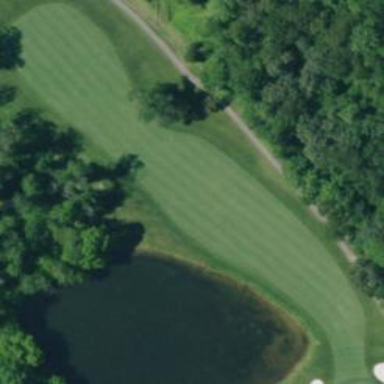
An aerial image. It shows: Golf fairway surrounded by grass.